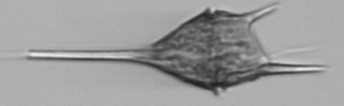
Label: Tripos_lineatus